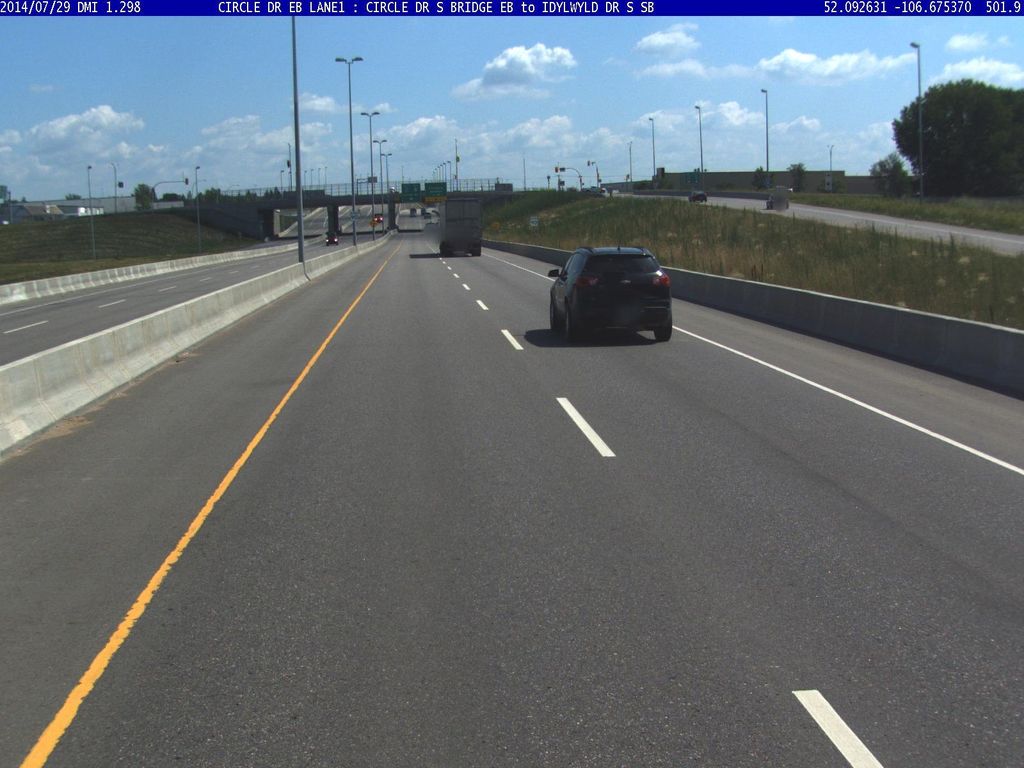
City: saskatoon